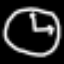
Label: clock